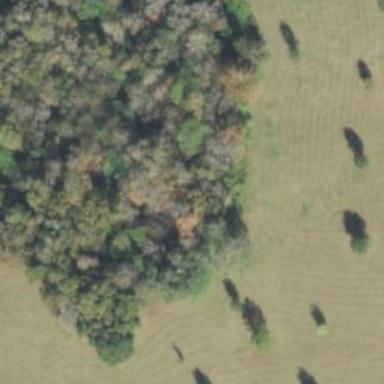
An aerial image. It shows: Mixed leaf woodland.